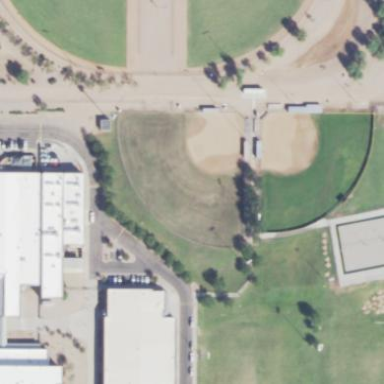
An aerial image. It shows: Softball pitch for leisure and sport activities.